Question: I plan on tables to manage the status of all from a single center field.
I created two table;
First table name is "EntityGroups" (Sample Data : "Members","Baskets","Products")
Second table name is "EntityStatusTypes" and this table related with first table. 1 - N
Finally, I put "EntityStatusID" all tables.. have the following diagram.
How accurate do you think of this ? Is there a performance issue ? All status field has been dynamic but i afraid performance problems...!

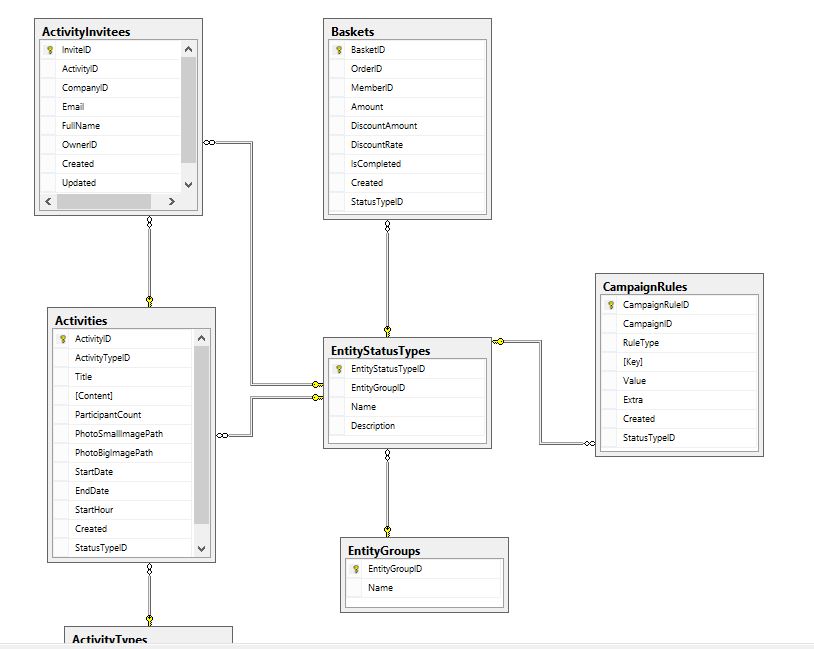
Answer: Ok, i solved this design problem. I removed all relations from tables. So i load all entity status when application init. I think this way is better than others (for perfomance and extensibility)